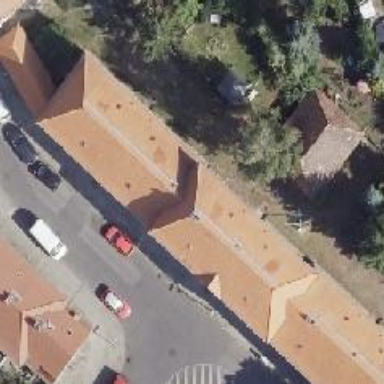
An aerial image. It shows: Hipped roof on apartment building.